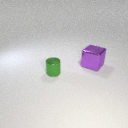
large purple metal cube to the right of small green metal cylinder